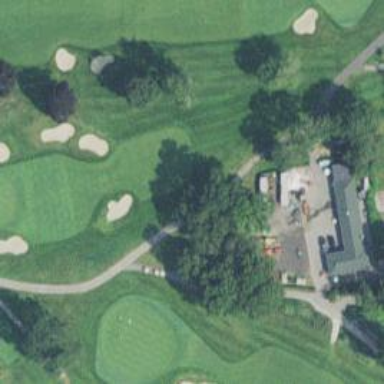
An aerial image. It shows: Pathway for golfing.